Question: By having an activity which contains a ViewPager inside of it, is it possible to set that ViewPager fullscreen (on/false) when it is touched by a single tap?

If not, I am going to start a new activity in fullscreen containing another instance of the same ViewPager and manually sincronize both ViewPagers 'CurrentItem' which will require more memory and more objects to be instantiated.
What would be the best approach to implement this feature?
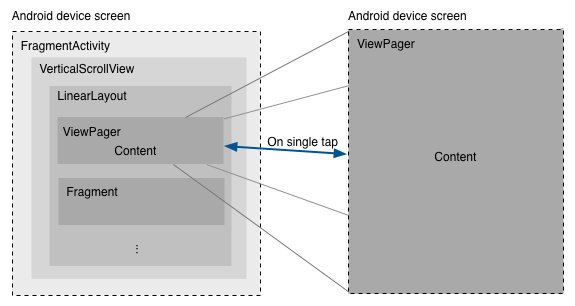
Answer: David Neto's suggestion is good.
: You don't need to set the Layout width and heigth of all other Views to to 0.
What you need to do:
- 'View.GONE'
If your ViewPager has "" properties for width and height, than thats it. If not, set them to "match_parent".